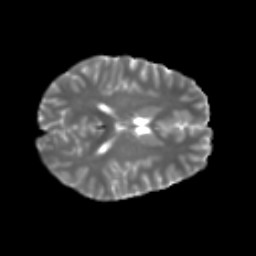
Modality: T2w
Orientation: axial
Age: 21
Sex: male
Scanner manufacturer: ge
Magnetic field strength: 3 T
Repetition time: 7.8 s
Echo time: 0.0606 s